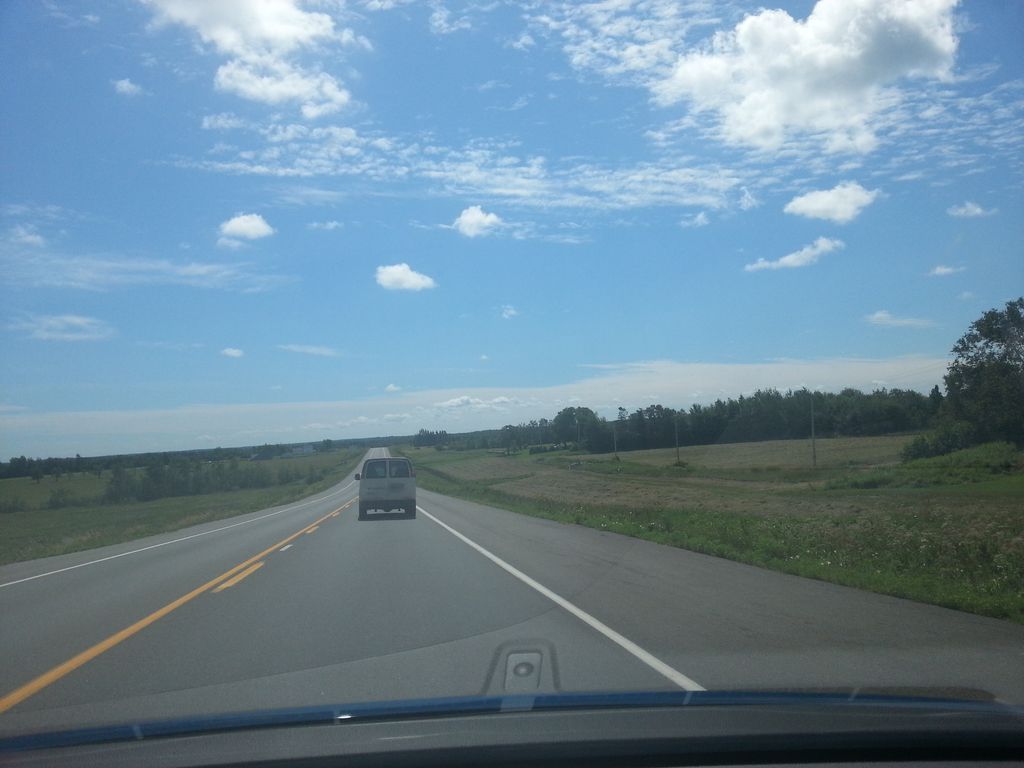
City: charlottetown